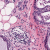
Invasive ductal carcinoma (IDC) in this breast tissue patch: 1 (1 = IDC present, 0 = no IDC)